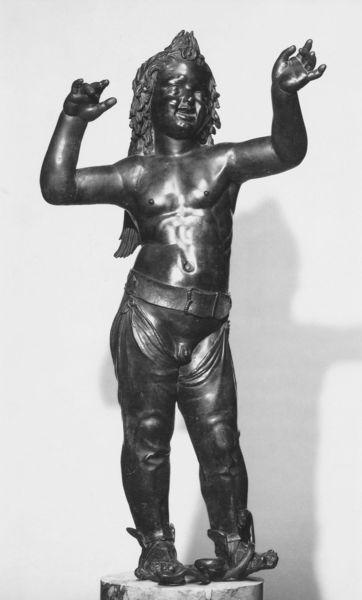
Titel: Amor-Atys
Künstler: Donatello
Institution: Florenz, Bargello
Schlagwörter: flügel, hand, nackt, hose, barock, gesicht, mensch, hände, haare, kind, putte, skulptur, schuhe, baby, dick, bauch, bronze, junge, bauchnabel, gestalt, penis, eros, amor, liebesgott